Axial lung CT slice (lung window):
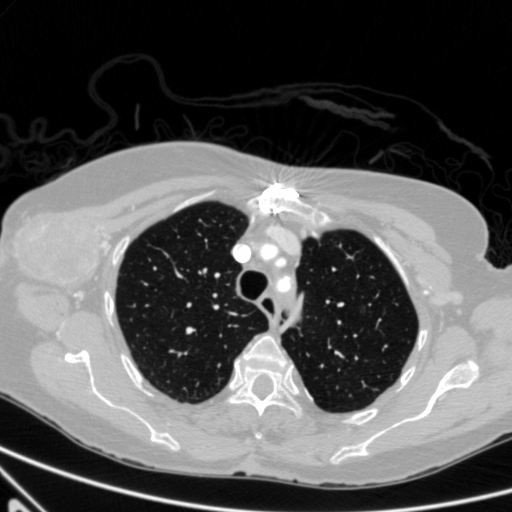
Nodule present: no